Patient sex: M
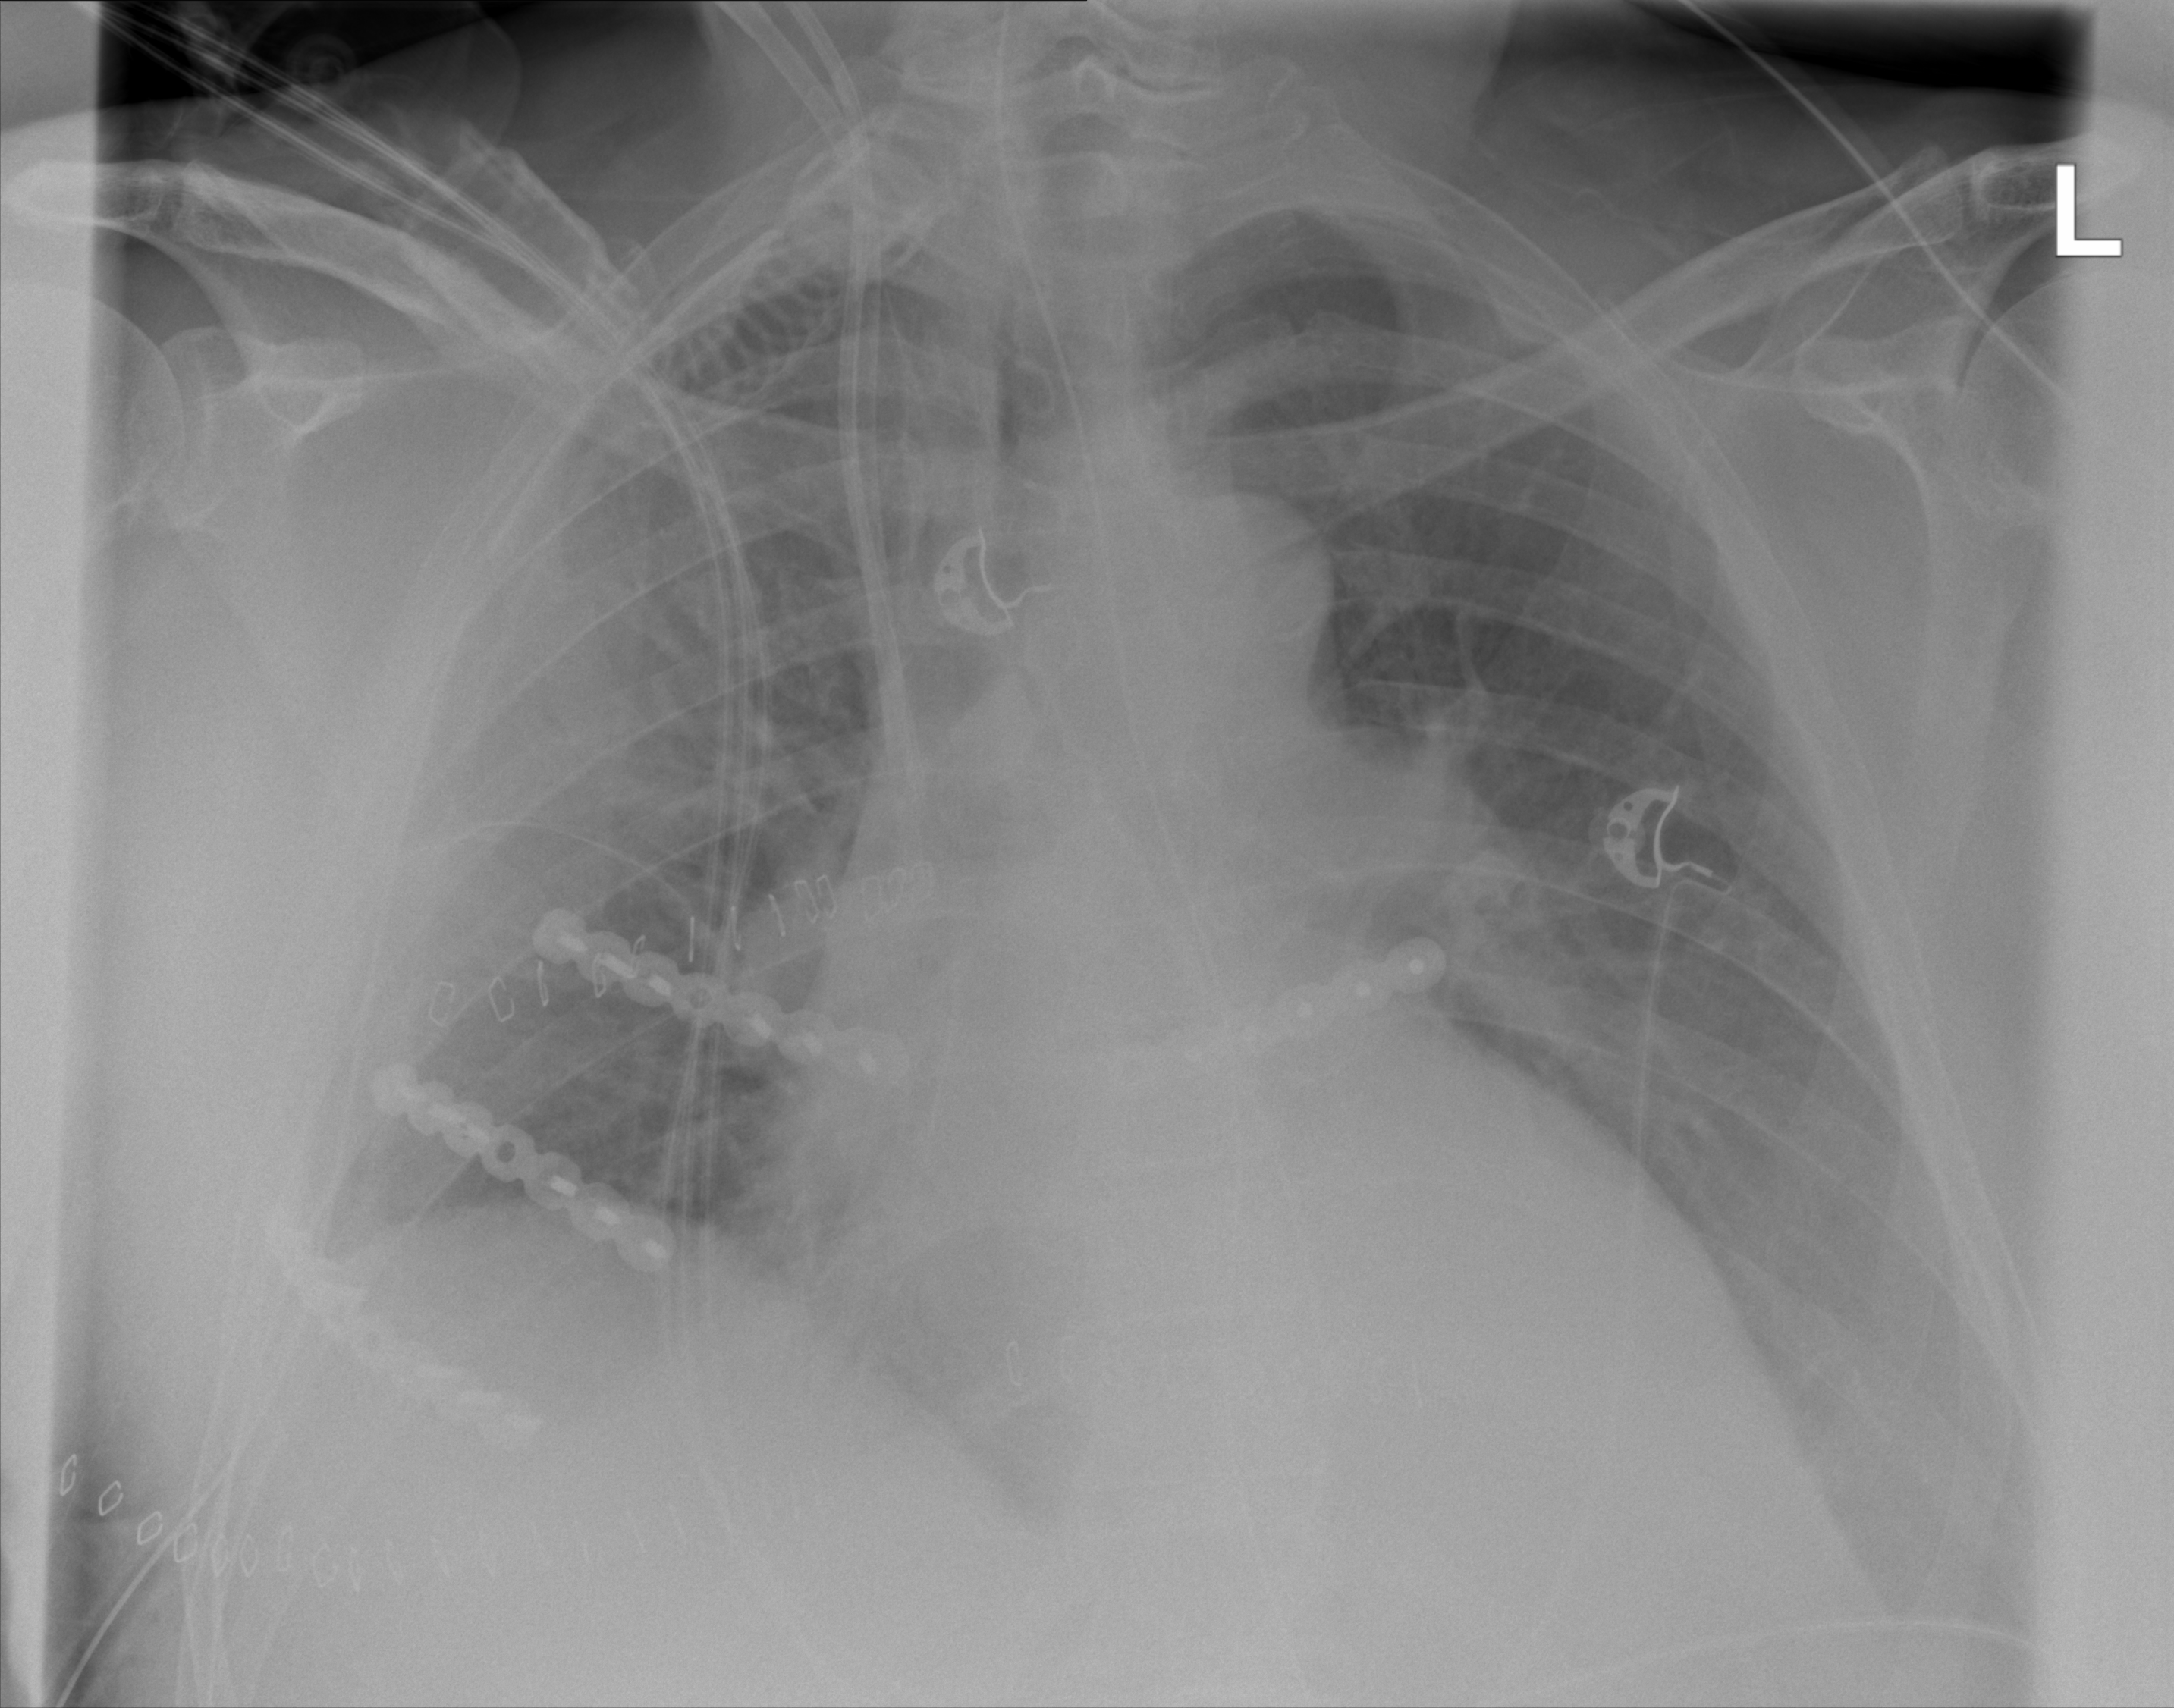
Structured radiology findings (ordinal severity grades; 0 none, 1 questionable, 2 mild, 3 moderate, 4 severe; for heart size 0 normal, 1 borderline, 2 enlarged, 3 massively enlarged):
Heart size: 2
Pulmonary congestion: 3
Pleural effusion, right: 2
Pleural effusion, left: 2
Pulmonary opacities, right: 2
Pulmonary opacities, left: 2
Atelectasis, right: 2
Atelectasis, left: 2